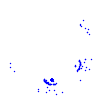
Particle: kaon